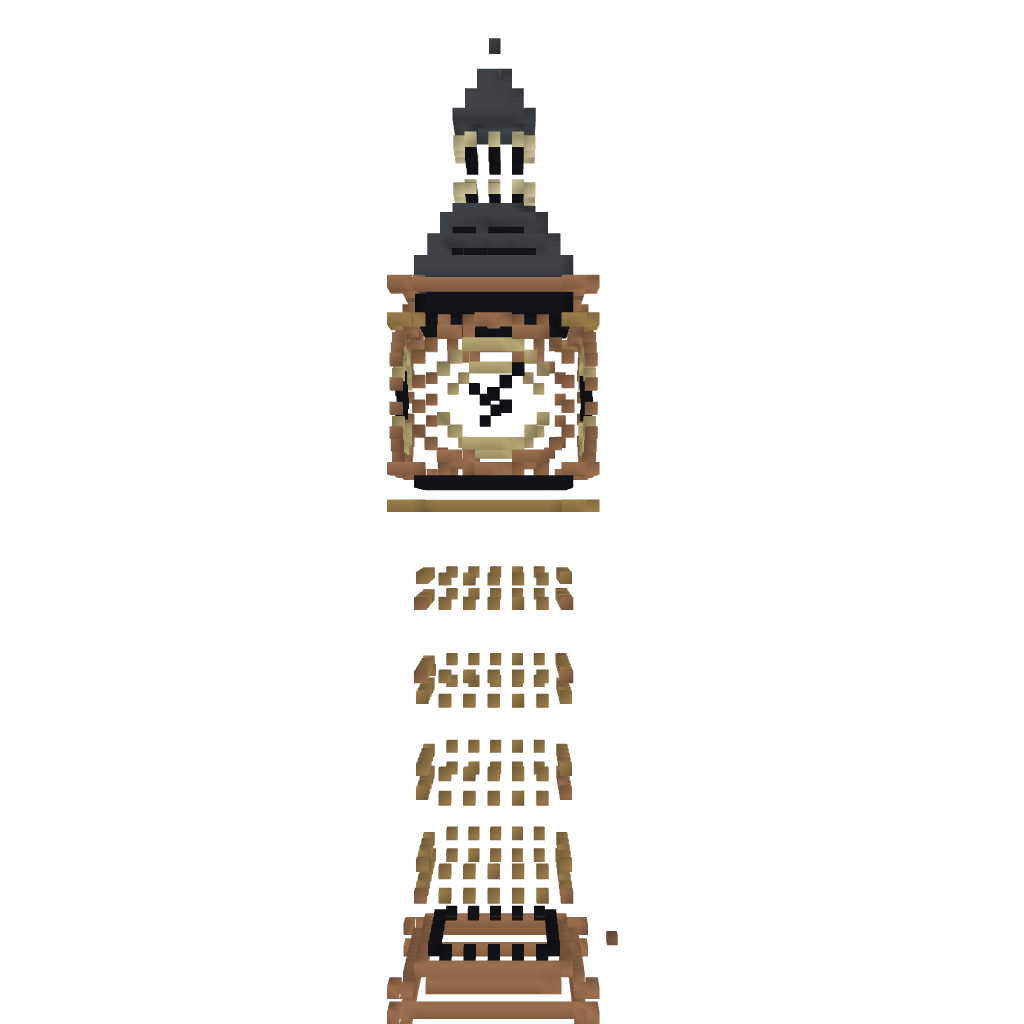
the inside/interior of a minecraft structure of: Big Ben tower